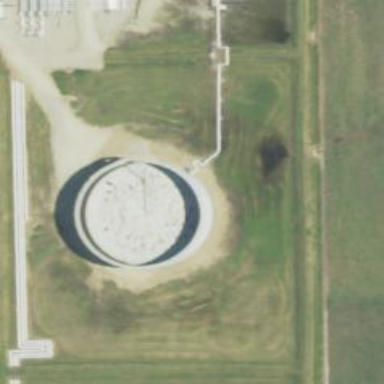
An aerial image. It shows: Storage tank which is man-made.